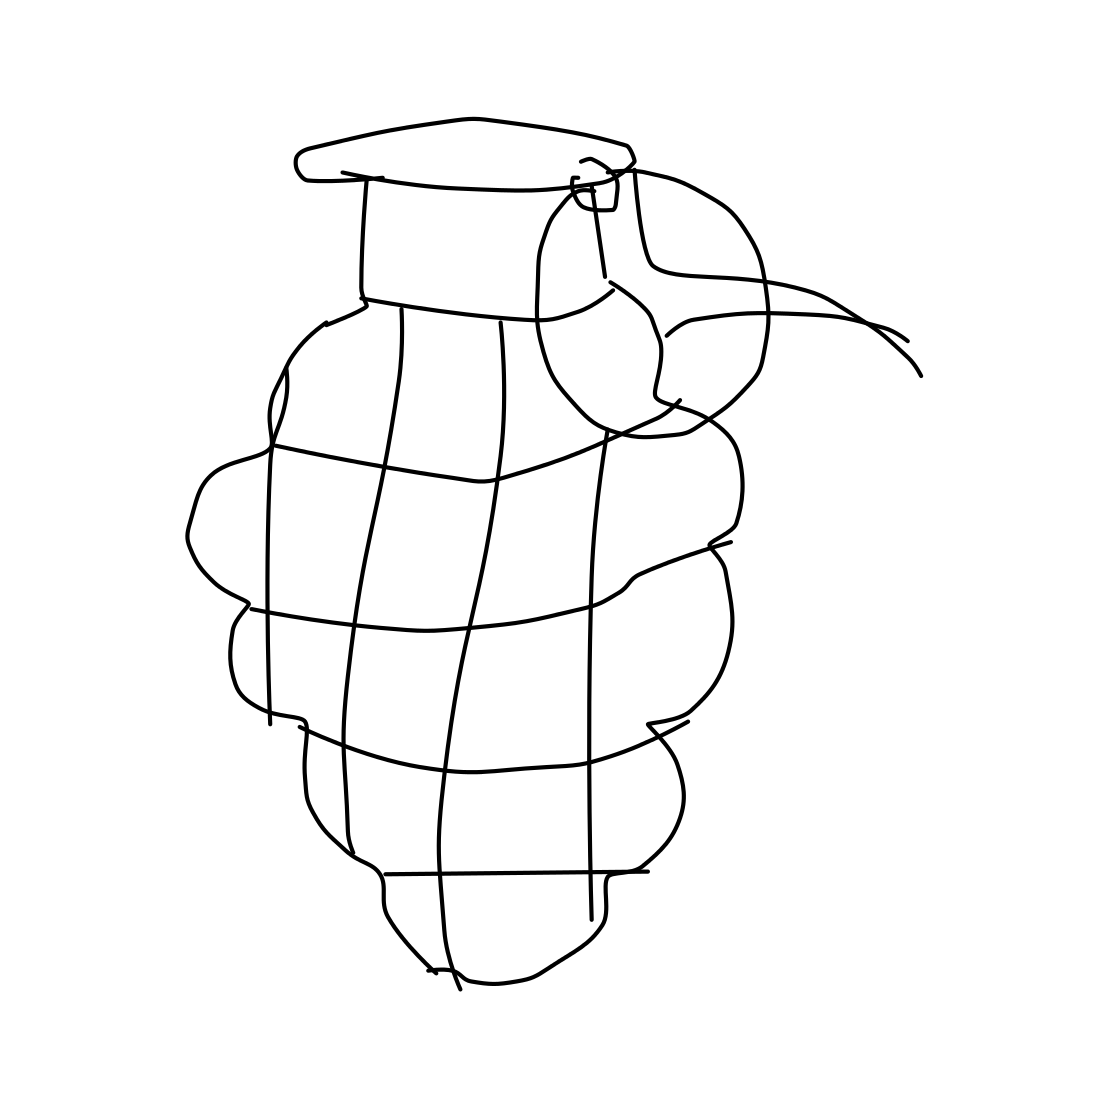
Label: grenade